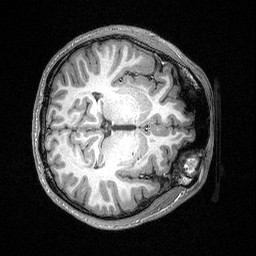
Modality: T1w
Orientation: axial
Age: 20
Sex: male
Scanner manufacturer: siemens
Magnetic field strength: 3 T
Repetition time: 2.53 s
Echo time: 0.00309 s